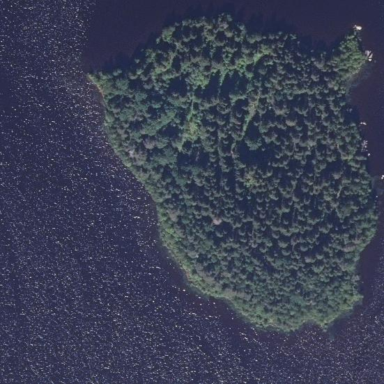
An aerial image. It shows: Forested islet.